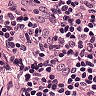
Metastatic tissue present: no